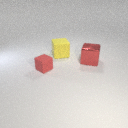
small red rubber cube to the left of large yellow rubber cube